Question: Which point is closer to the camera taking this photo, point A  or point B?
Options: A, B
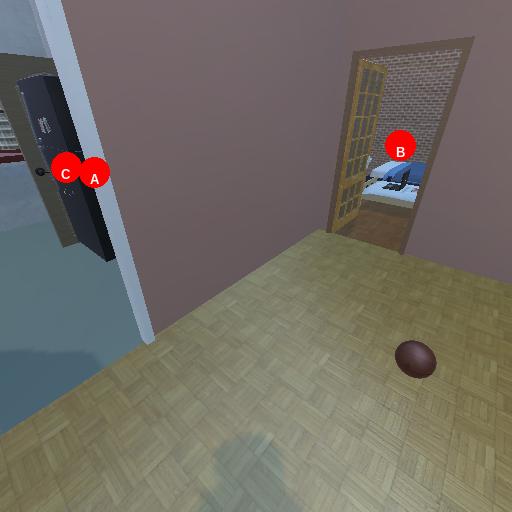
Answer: A